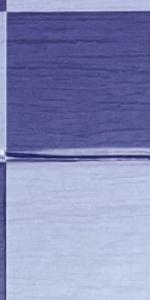
Label: Empty